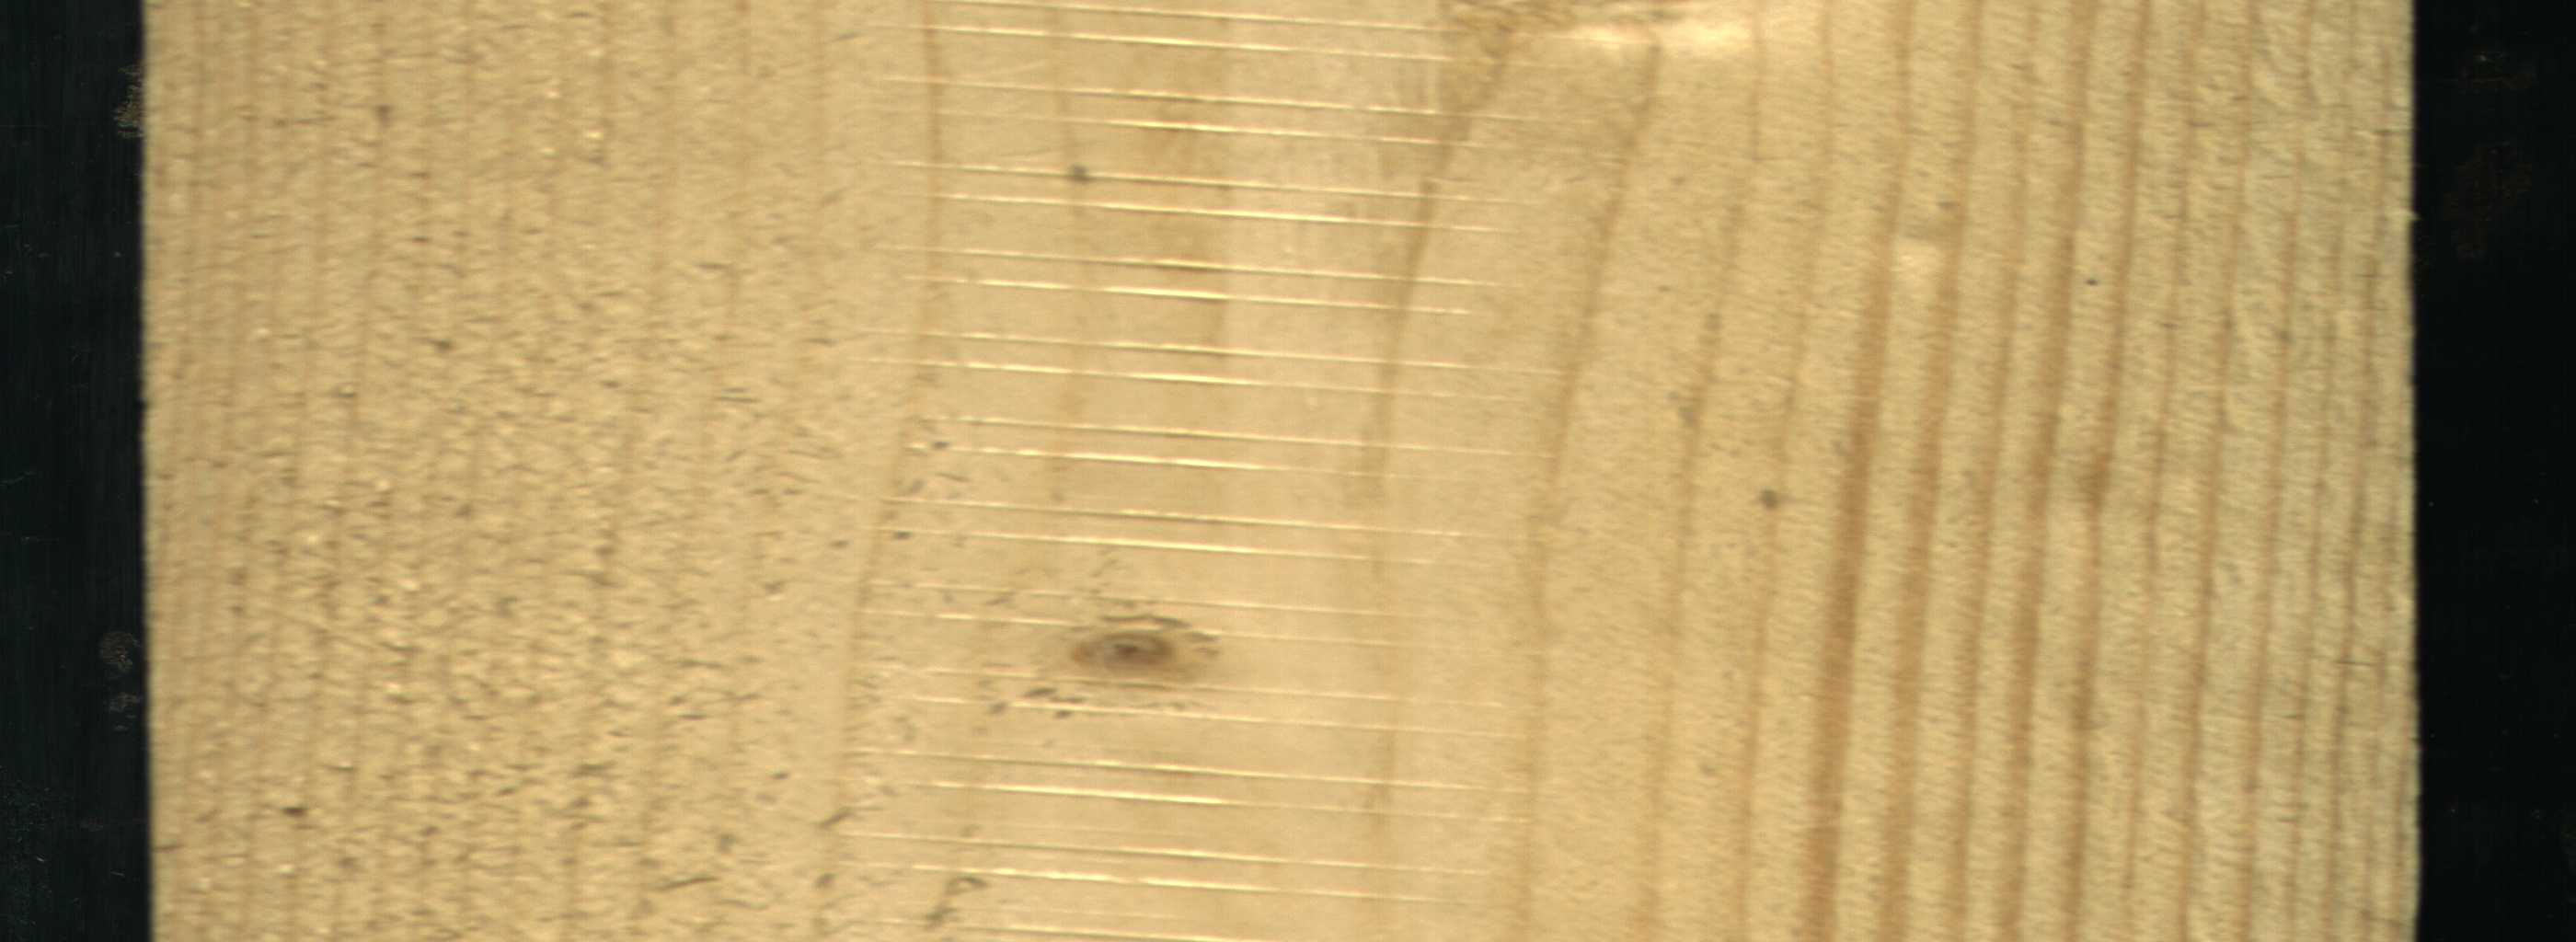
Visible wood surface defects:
Live_Knot